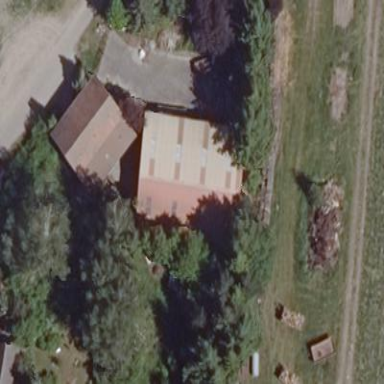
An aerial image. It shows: Farm auxiliary building.